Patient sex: M
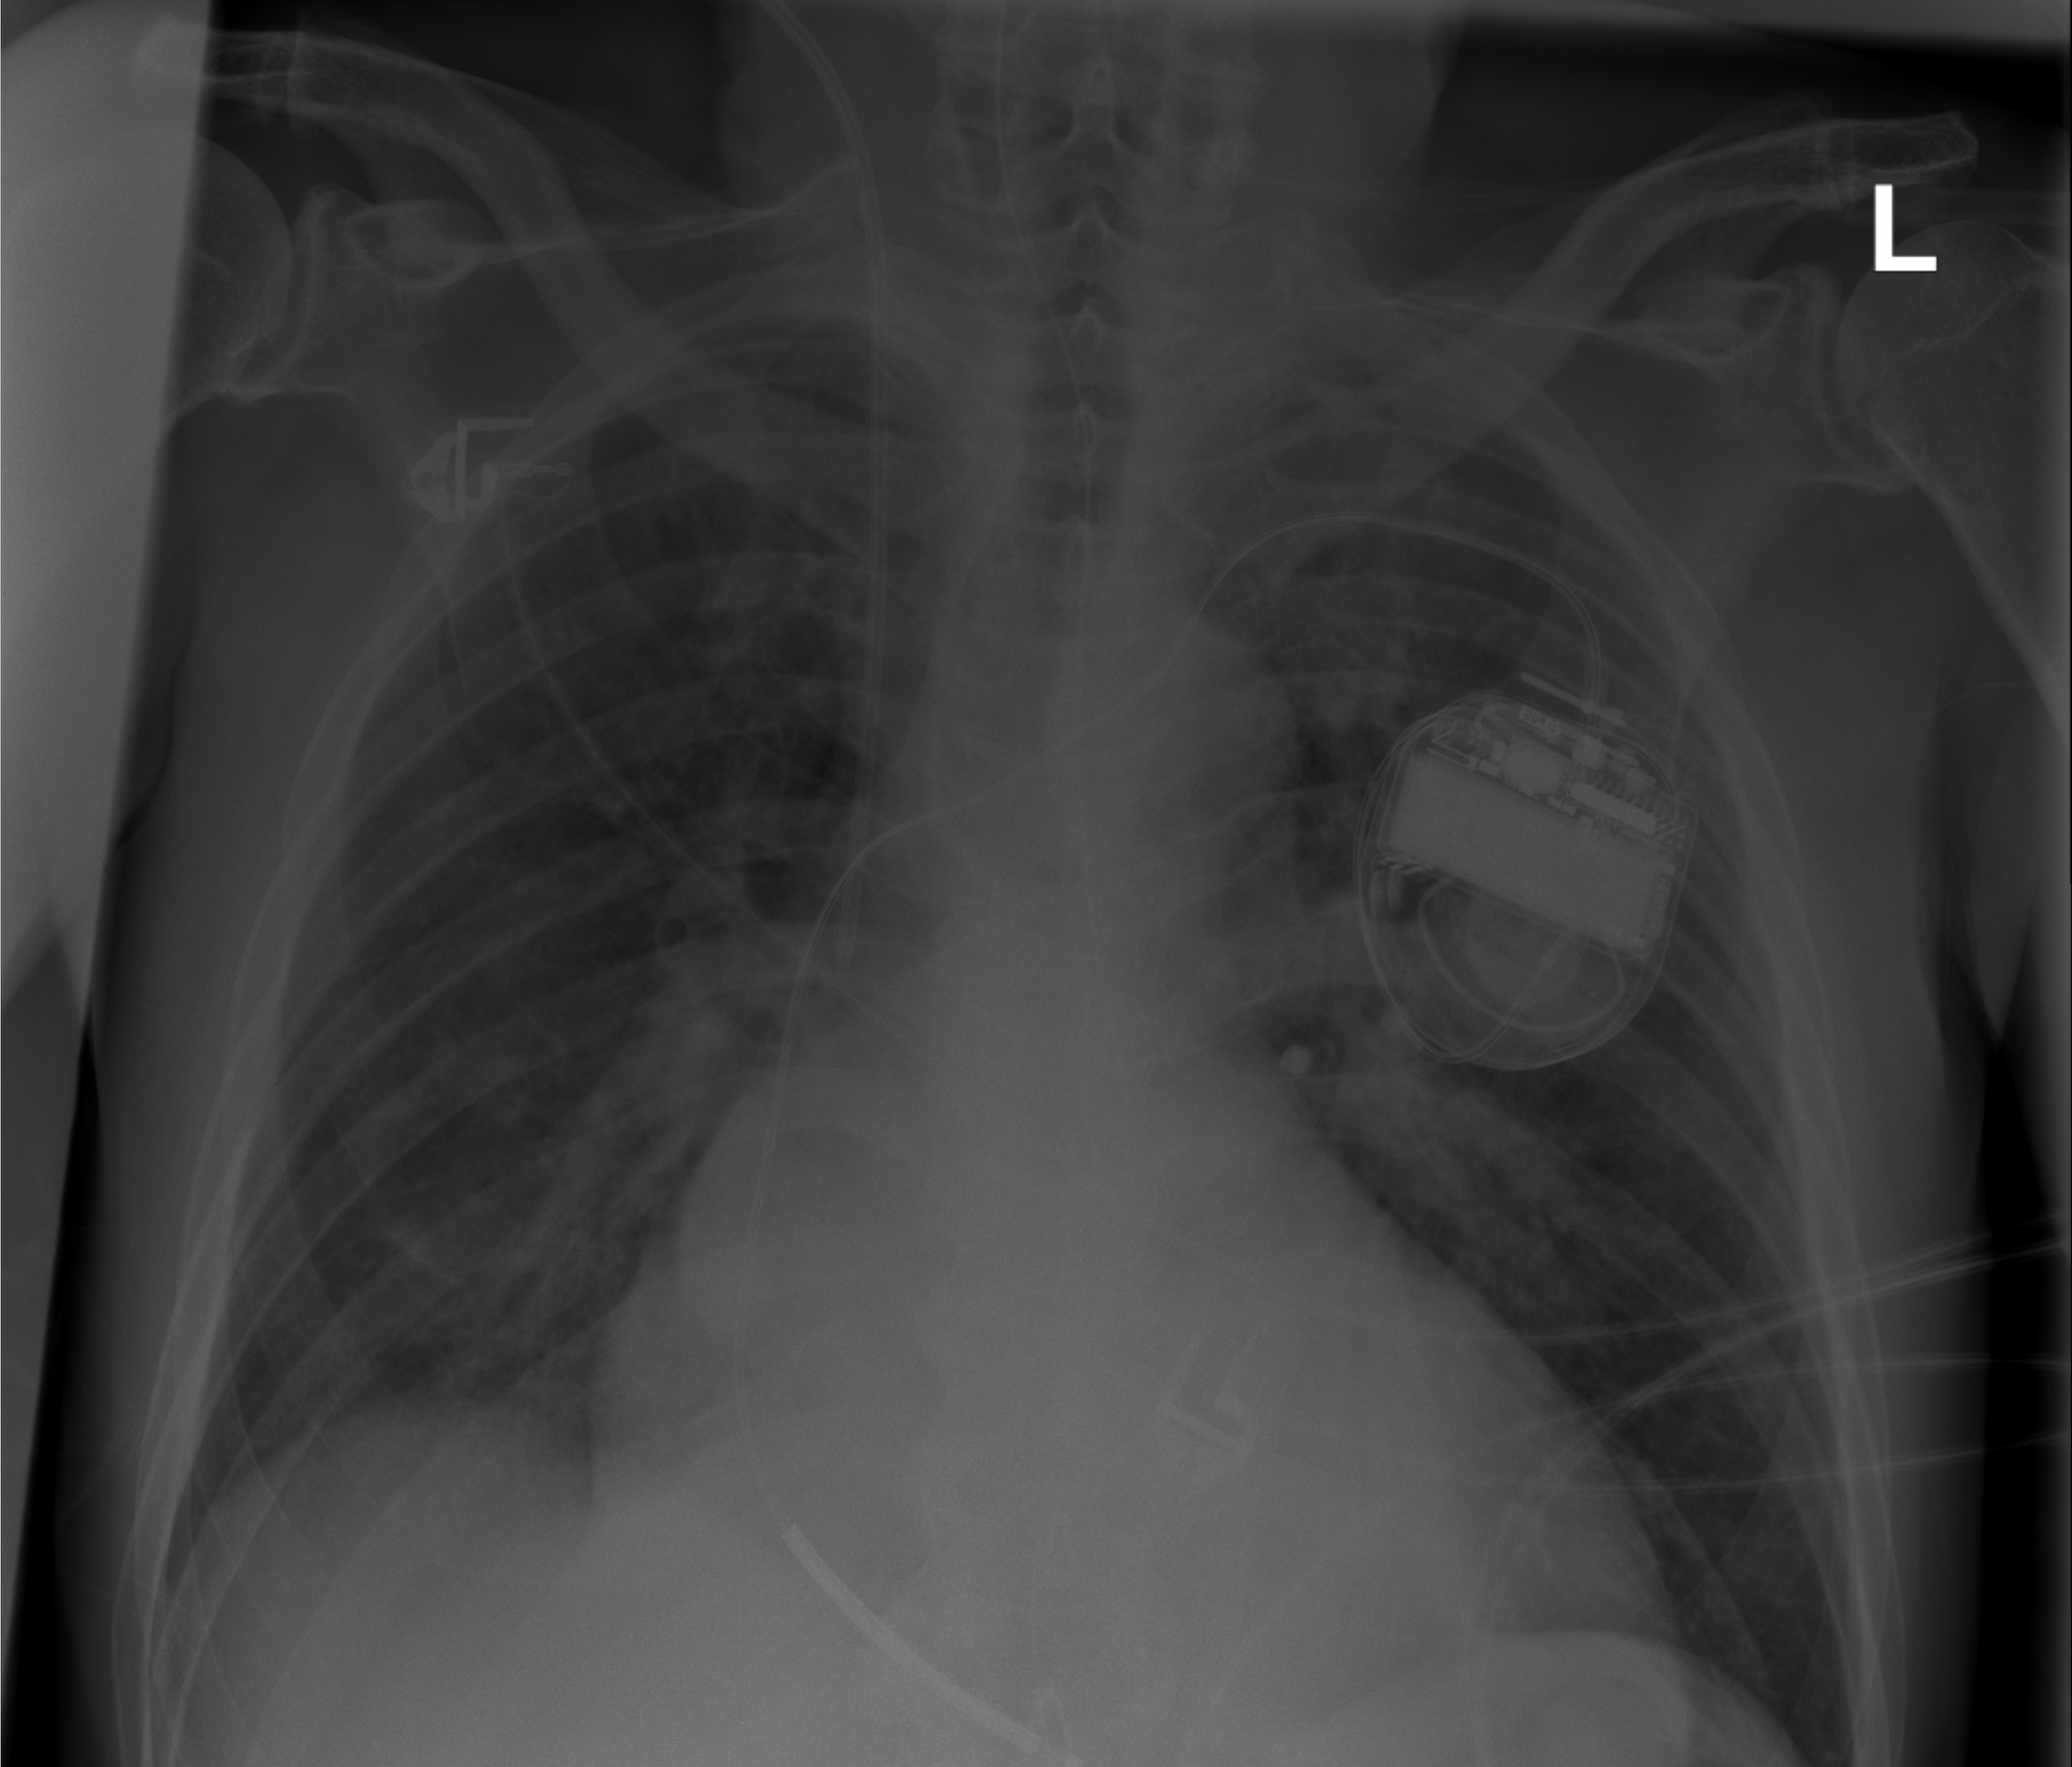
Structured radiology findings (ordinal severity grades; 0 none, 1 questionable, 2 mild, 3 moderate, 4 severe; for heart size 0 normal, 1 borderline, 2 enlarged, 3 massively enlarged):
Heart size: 0
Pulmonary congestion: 2
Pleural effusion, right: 0
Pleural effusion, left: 0
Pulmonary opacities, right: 0
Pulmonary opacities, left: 0
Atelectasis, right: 0
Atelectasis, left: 0